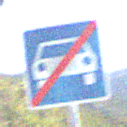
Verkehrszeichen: EndeKraftfahrstrasse
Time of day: MorningAfternoon
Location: Outdoor (RoadRail)
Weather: PartlyCloudy
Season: NotSpecified
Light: Natural